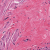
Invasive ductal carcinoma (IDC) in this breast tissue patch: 0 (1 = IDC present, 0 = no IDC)